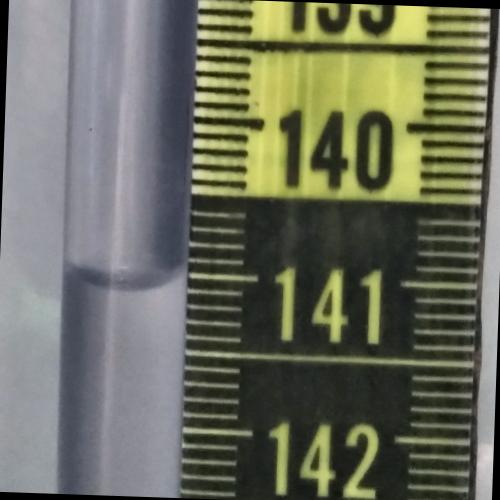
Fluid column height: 141.0 cm